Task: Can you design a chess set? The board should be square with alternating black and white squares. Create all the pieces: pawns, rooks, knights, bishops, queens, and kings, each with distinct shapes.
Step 5442:
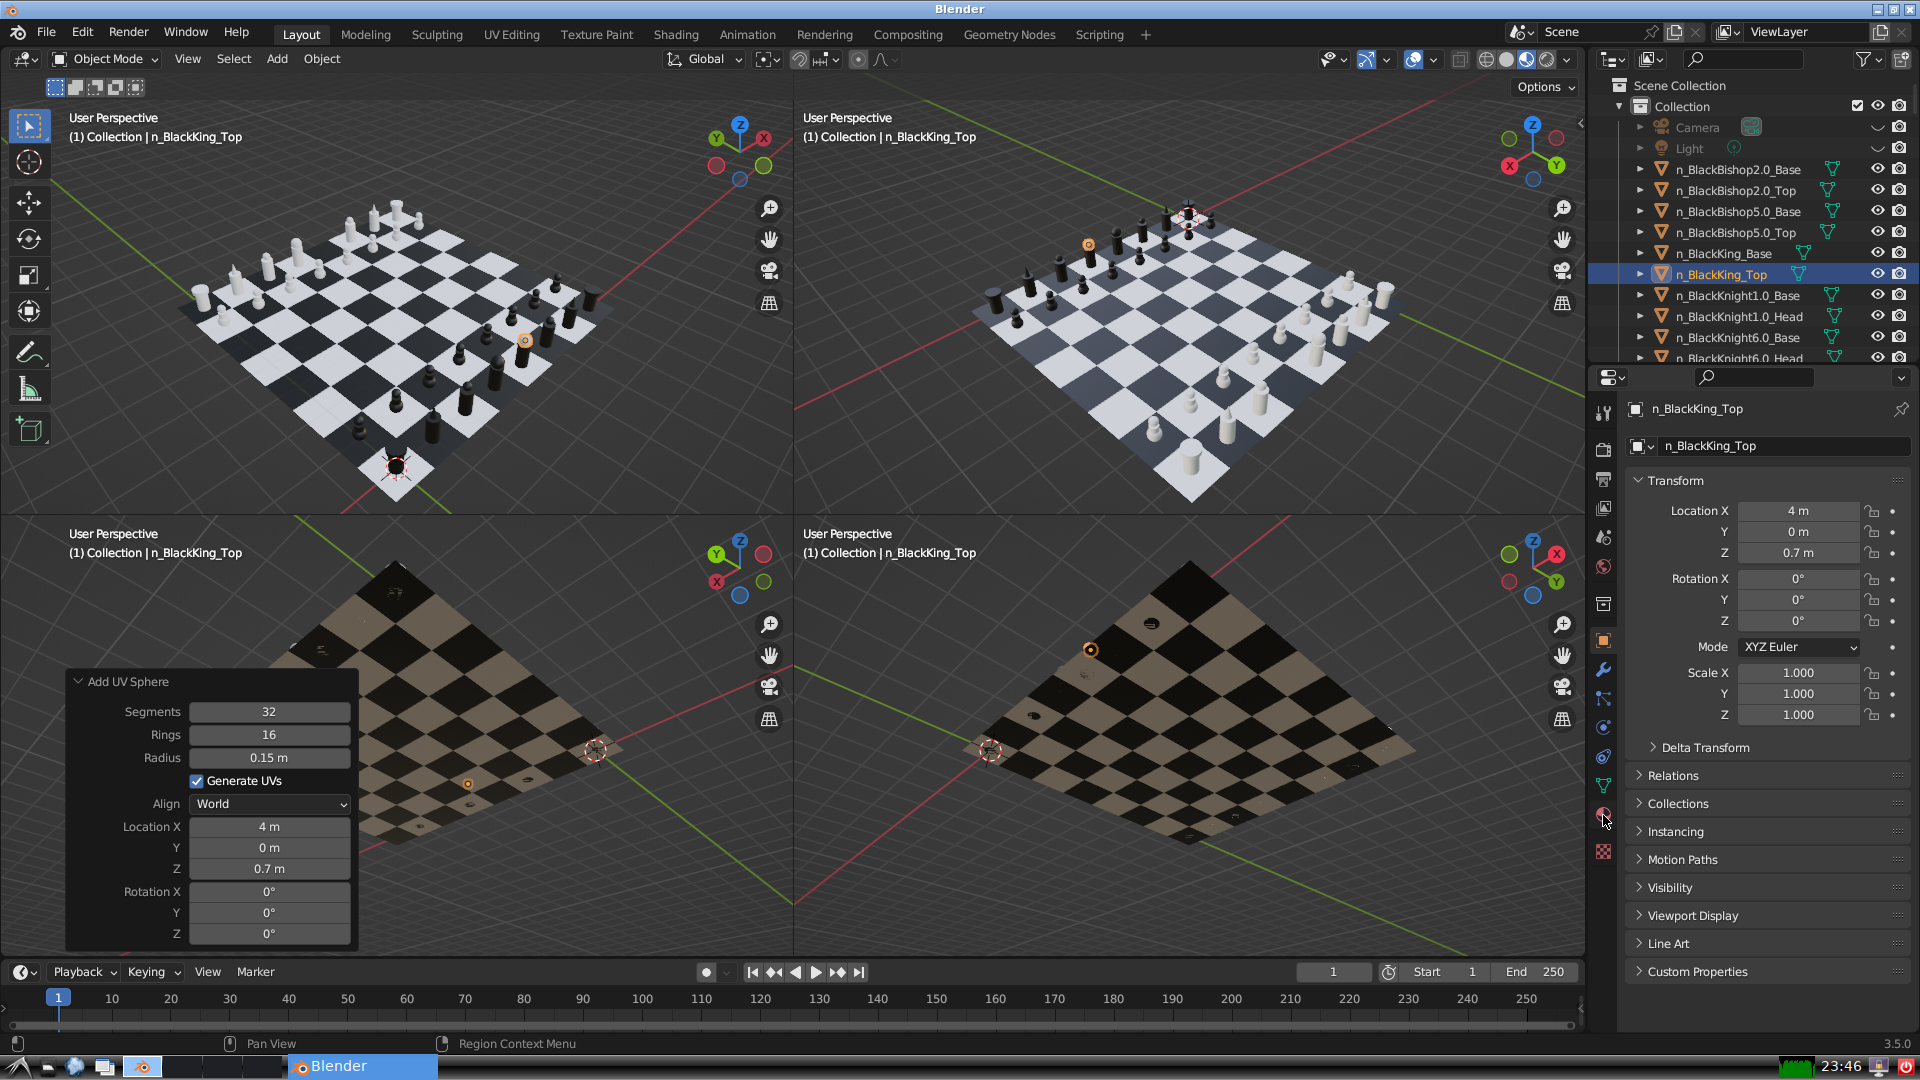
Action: click: no